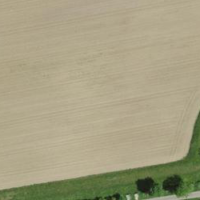
EUNIS habitat code: 52
Species observed at this site:
Ornithogalum umbellatum